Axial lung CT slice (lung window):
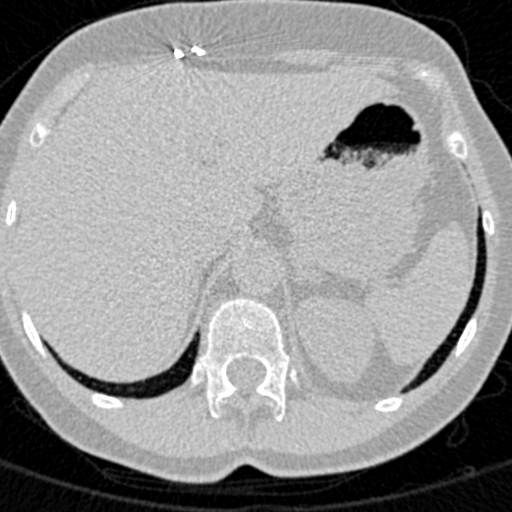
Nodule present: no